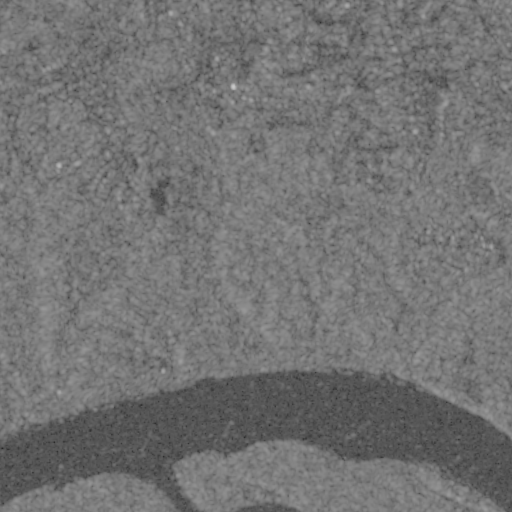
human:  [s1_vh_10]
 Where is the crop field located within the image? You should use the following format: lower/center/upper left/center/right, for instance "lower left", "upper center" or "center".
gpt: The crop field is located in the lower right of the image.
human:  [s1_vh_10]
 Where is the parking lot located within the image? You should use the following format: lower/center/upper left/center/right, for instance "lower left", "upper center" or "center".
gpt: The parking lot is located in the upper left of the image.
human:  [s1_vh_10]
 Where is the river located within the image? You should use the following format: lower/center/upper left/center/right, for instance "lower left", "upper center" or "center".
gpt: The river is located in the lower of the image.
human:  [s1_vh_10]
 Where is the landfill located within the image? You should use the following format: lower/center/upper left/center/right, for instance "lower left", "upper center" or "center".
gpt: There is no landfill in the image.

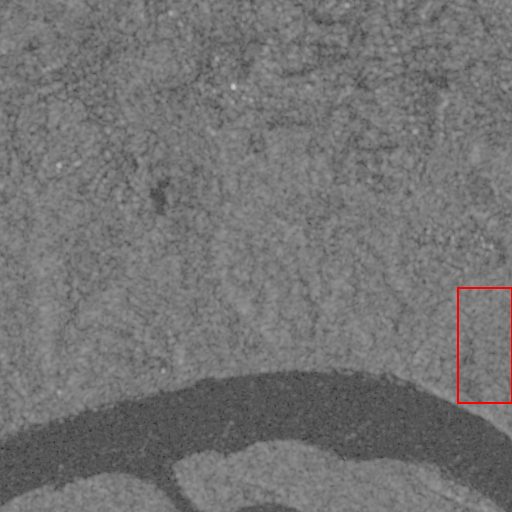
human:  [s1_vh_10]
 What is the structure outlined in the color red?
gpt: The structure outlined in red is a crop field.
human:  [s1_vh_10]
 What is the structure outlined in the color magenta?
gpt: There is no magenta outline.